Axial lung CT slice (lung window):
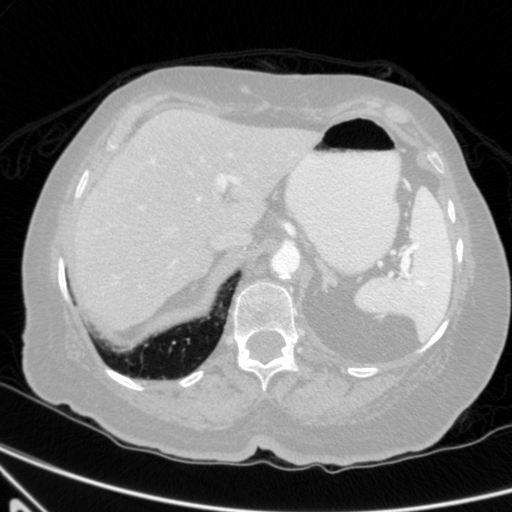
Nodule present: no